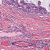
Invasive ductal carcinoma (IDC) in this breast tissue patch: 1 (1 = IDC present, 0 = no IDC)